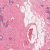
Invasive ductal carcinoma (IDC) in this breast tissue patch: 0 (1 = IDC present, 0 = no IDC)